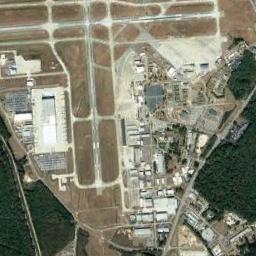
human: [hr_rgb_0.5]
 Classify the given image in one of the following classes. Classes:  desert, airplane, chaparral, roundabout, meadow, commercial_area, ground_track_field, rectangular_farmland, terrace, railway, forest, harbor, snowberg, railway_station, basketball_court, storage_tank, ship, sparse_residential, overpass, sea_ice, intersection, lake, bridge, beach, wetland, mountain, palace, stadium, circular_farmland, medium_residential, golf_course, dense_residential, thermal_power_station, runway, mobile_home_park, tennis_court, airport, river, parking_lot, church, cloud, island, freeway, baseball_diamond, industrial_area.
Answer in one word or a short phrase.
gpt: airport